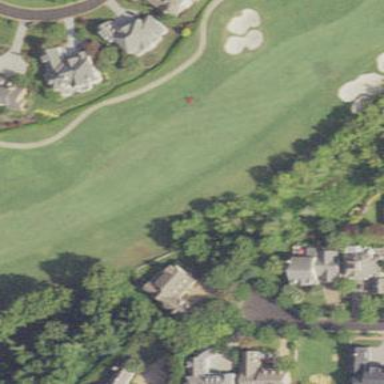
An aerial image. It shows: Golf fairway surrounded by grass.